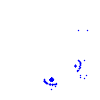
Particle: kaon